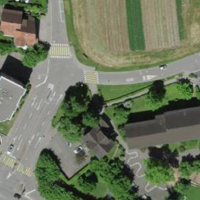
EUNIS habitat code: 54
Species observed at this site:
Carpinus betulus